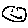
Label: smiley face